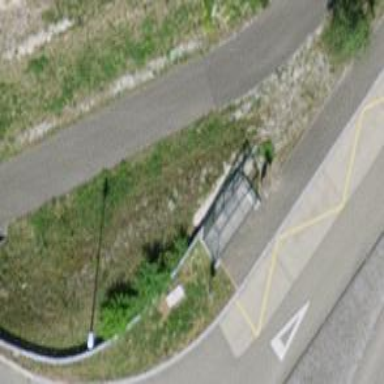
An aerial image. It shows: Asphalt cycleway.